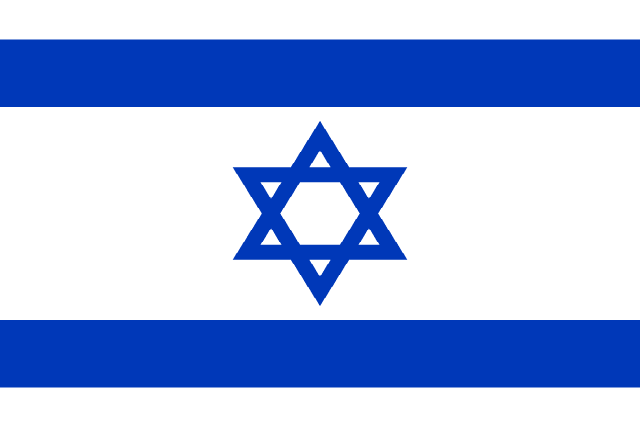
Country: Israel
Country code: il